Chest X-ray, AP view. Patient: 55 years old, sex F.
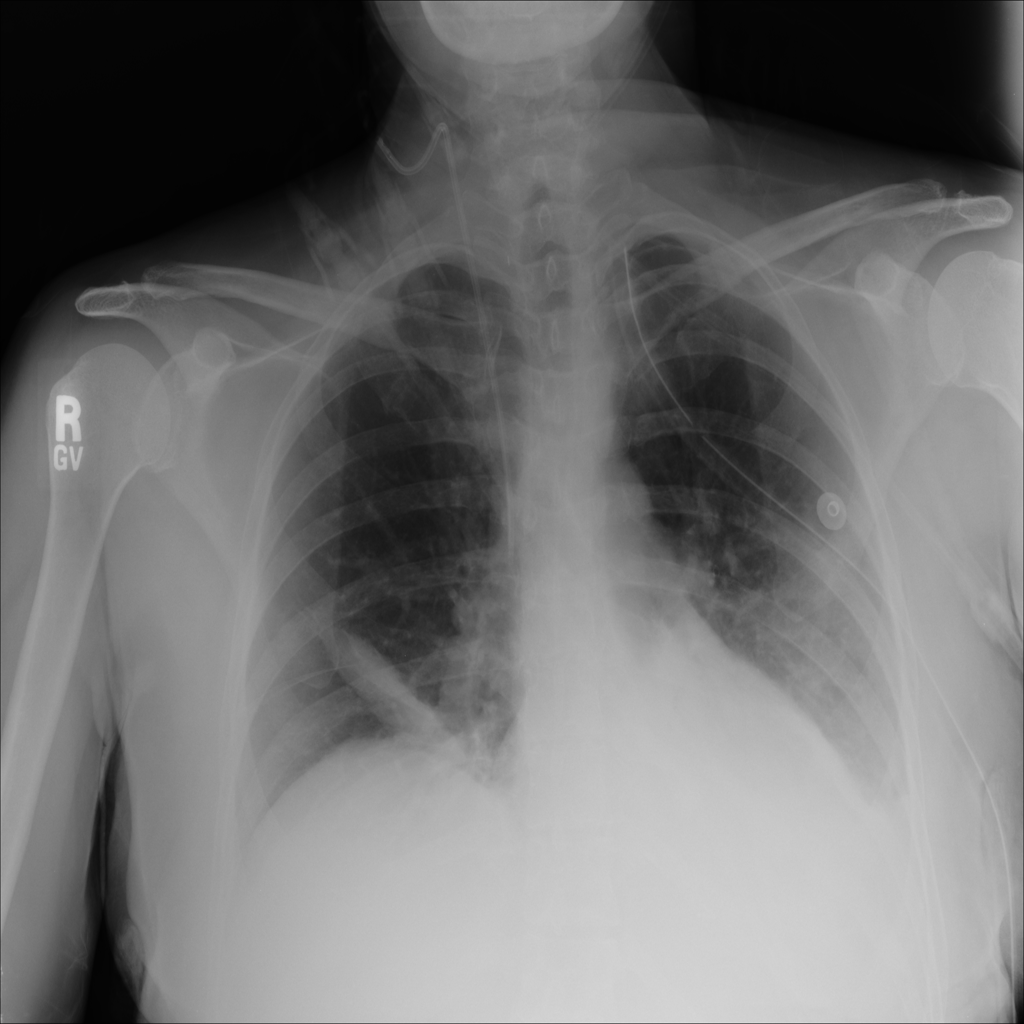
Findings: Atelectasis, Consolidation, Pneumothorax